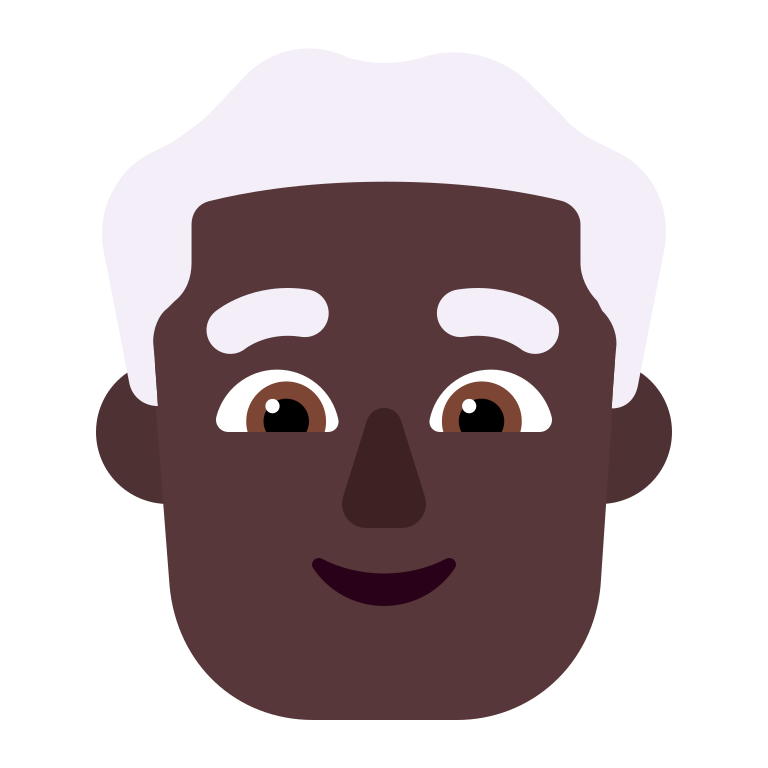
man white hair flat dark